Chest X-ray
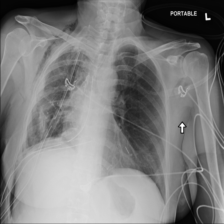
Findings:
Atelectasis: negative
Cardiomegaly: negative
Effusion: negative
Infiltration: negative
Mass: negative
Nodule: negative
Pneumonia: negative
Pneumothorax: negative
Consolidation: negative
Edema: negative
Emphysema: positive
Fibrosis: negative
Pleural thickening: negative
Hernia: negative